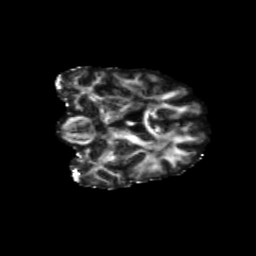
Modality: FA
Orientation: coronal
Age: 50
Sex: female
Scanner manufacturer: siemens
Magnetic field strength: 3 T
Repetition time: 5.47 s
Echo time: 0.0854 s